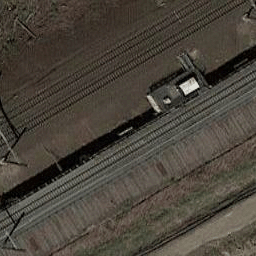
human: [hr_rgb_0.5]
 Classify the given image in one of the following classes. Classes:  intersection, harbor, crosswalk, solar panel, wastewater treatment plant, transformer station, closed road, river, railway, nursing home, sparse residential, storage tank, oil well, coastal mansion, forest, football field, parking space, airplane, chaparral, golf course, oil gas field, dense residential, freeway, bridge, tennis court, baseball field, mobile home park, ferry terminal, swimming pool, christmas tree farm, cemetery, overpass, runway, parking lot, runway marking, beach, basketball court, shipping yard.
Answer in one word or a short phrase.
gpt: railway